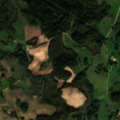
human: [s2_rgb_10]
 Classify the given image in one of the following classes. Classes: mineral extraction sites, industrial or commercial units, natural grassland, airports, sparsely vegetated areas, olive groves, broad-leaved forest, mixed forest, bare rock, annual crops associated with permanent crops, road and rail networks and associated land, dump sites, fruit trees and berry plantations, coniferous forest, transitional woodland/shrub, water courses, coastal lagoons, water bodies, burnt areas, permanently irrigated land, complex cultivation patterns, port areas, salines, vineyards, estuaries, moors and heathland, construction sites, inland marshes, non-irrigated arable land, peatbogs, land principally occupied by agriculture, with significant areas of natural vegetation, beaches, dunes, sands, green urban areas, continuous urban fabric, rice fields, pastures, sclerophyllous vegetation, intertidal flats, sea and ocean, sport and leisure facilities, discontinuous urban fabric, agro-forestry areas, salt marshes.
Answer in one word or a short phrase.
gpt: non-irrigated arable land, land principally occupied by agriculture, with significant areas of natural vegetation, broad-leaved forest